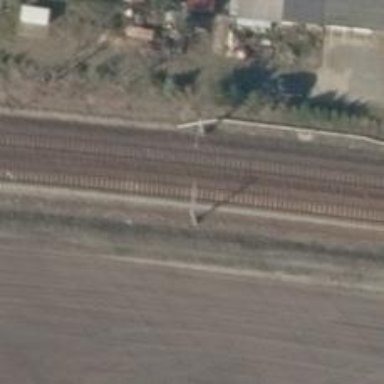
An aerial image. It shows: Railway milestone with catenary mast.